You are looking at the unprocessed time series of a bearing vibration snapshot. What is the most likely bearing condition (normal, inner_race, outer_race, ball)?
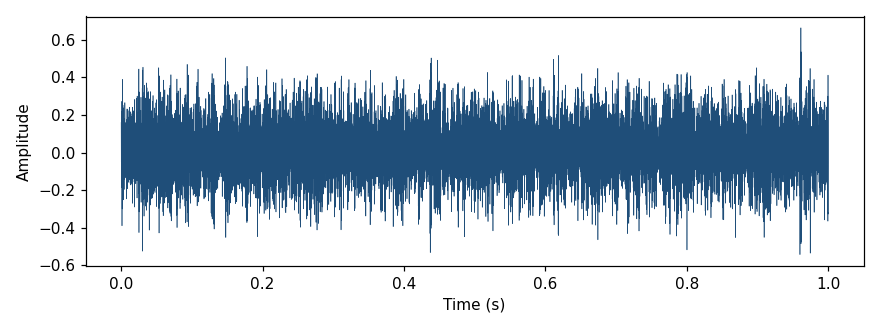
Answer: ball